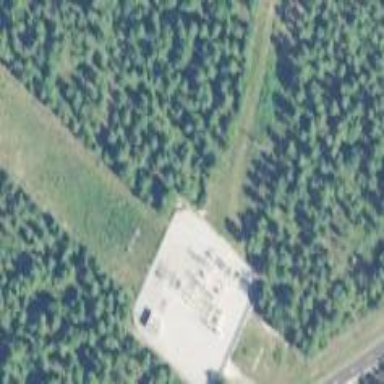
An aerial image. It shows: Outdoor power substation surrounded by fence. This substation is used for switching purposes.